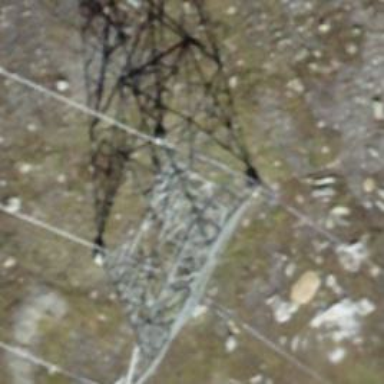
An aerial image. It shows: Three cables of power line.